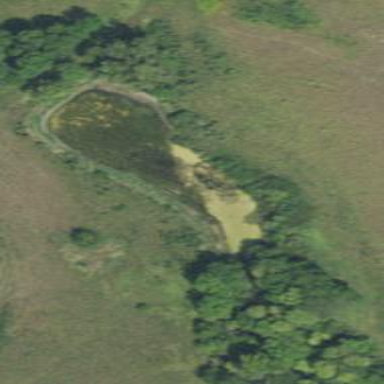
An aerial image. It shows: Peaceful pond surrounded by nature.